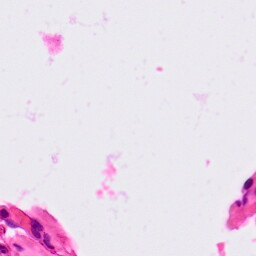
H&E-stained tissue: Lung